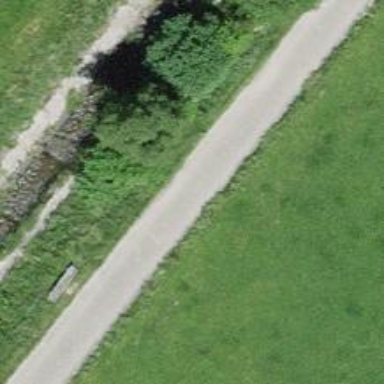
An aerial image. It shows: Bench for seating.